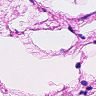
Metastatic tissue present: no